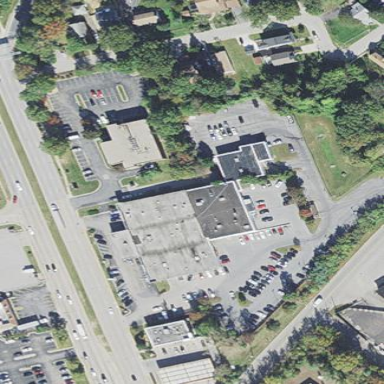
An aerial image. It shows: Commercial area.